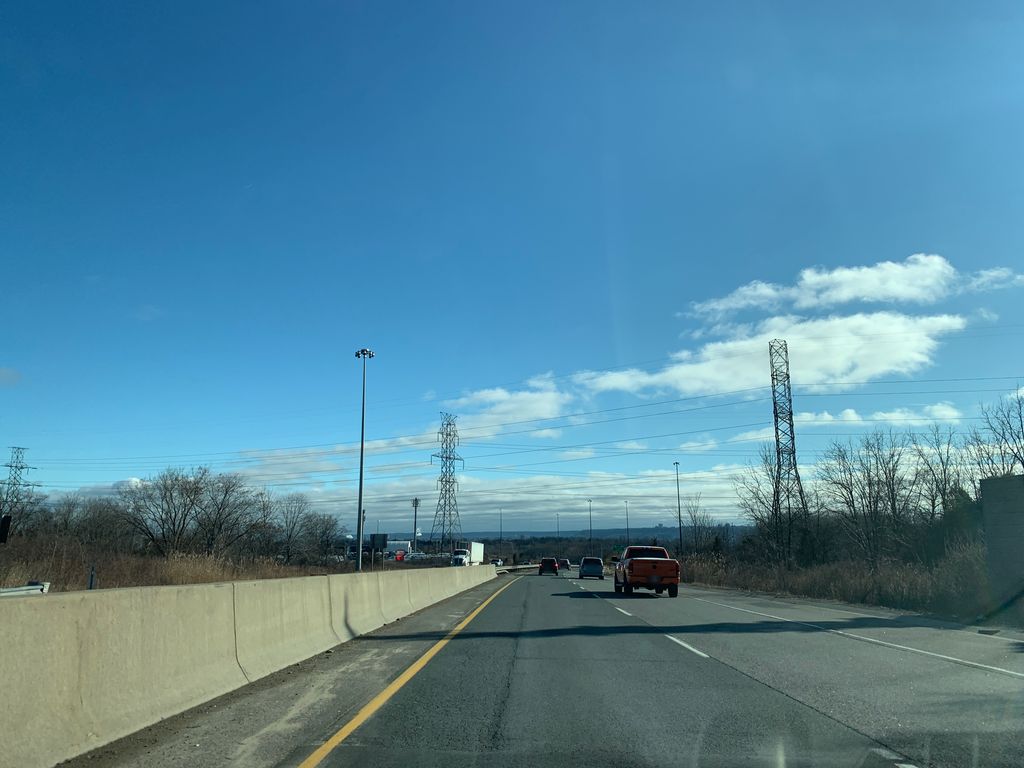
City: hamilton